Field crop: tomato
Growth stage: 1
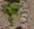
Species: portulaca